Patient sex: M
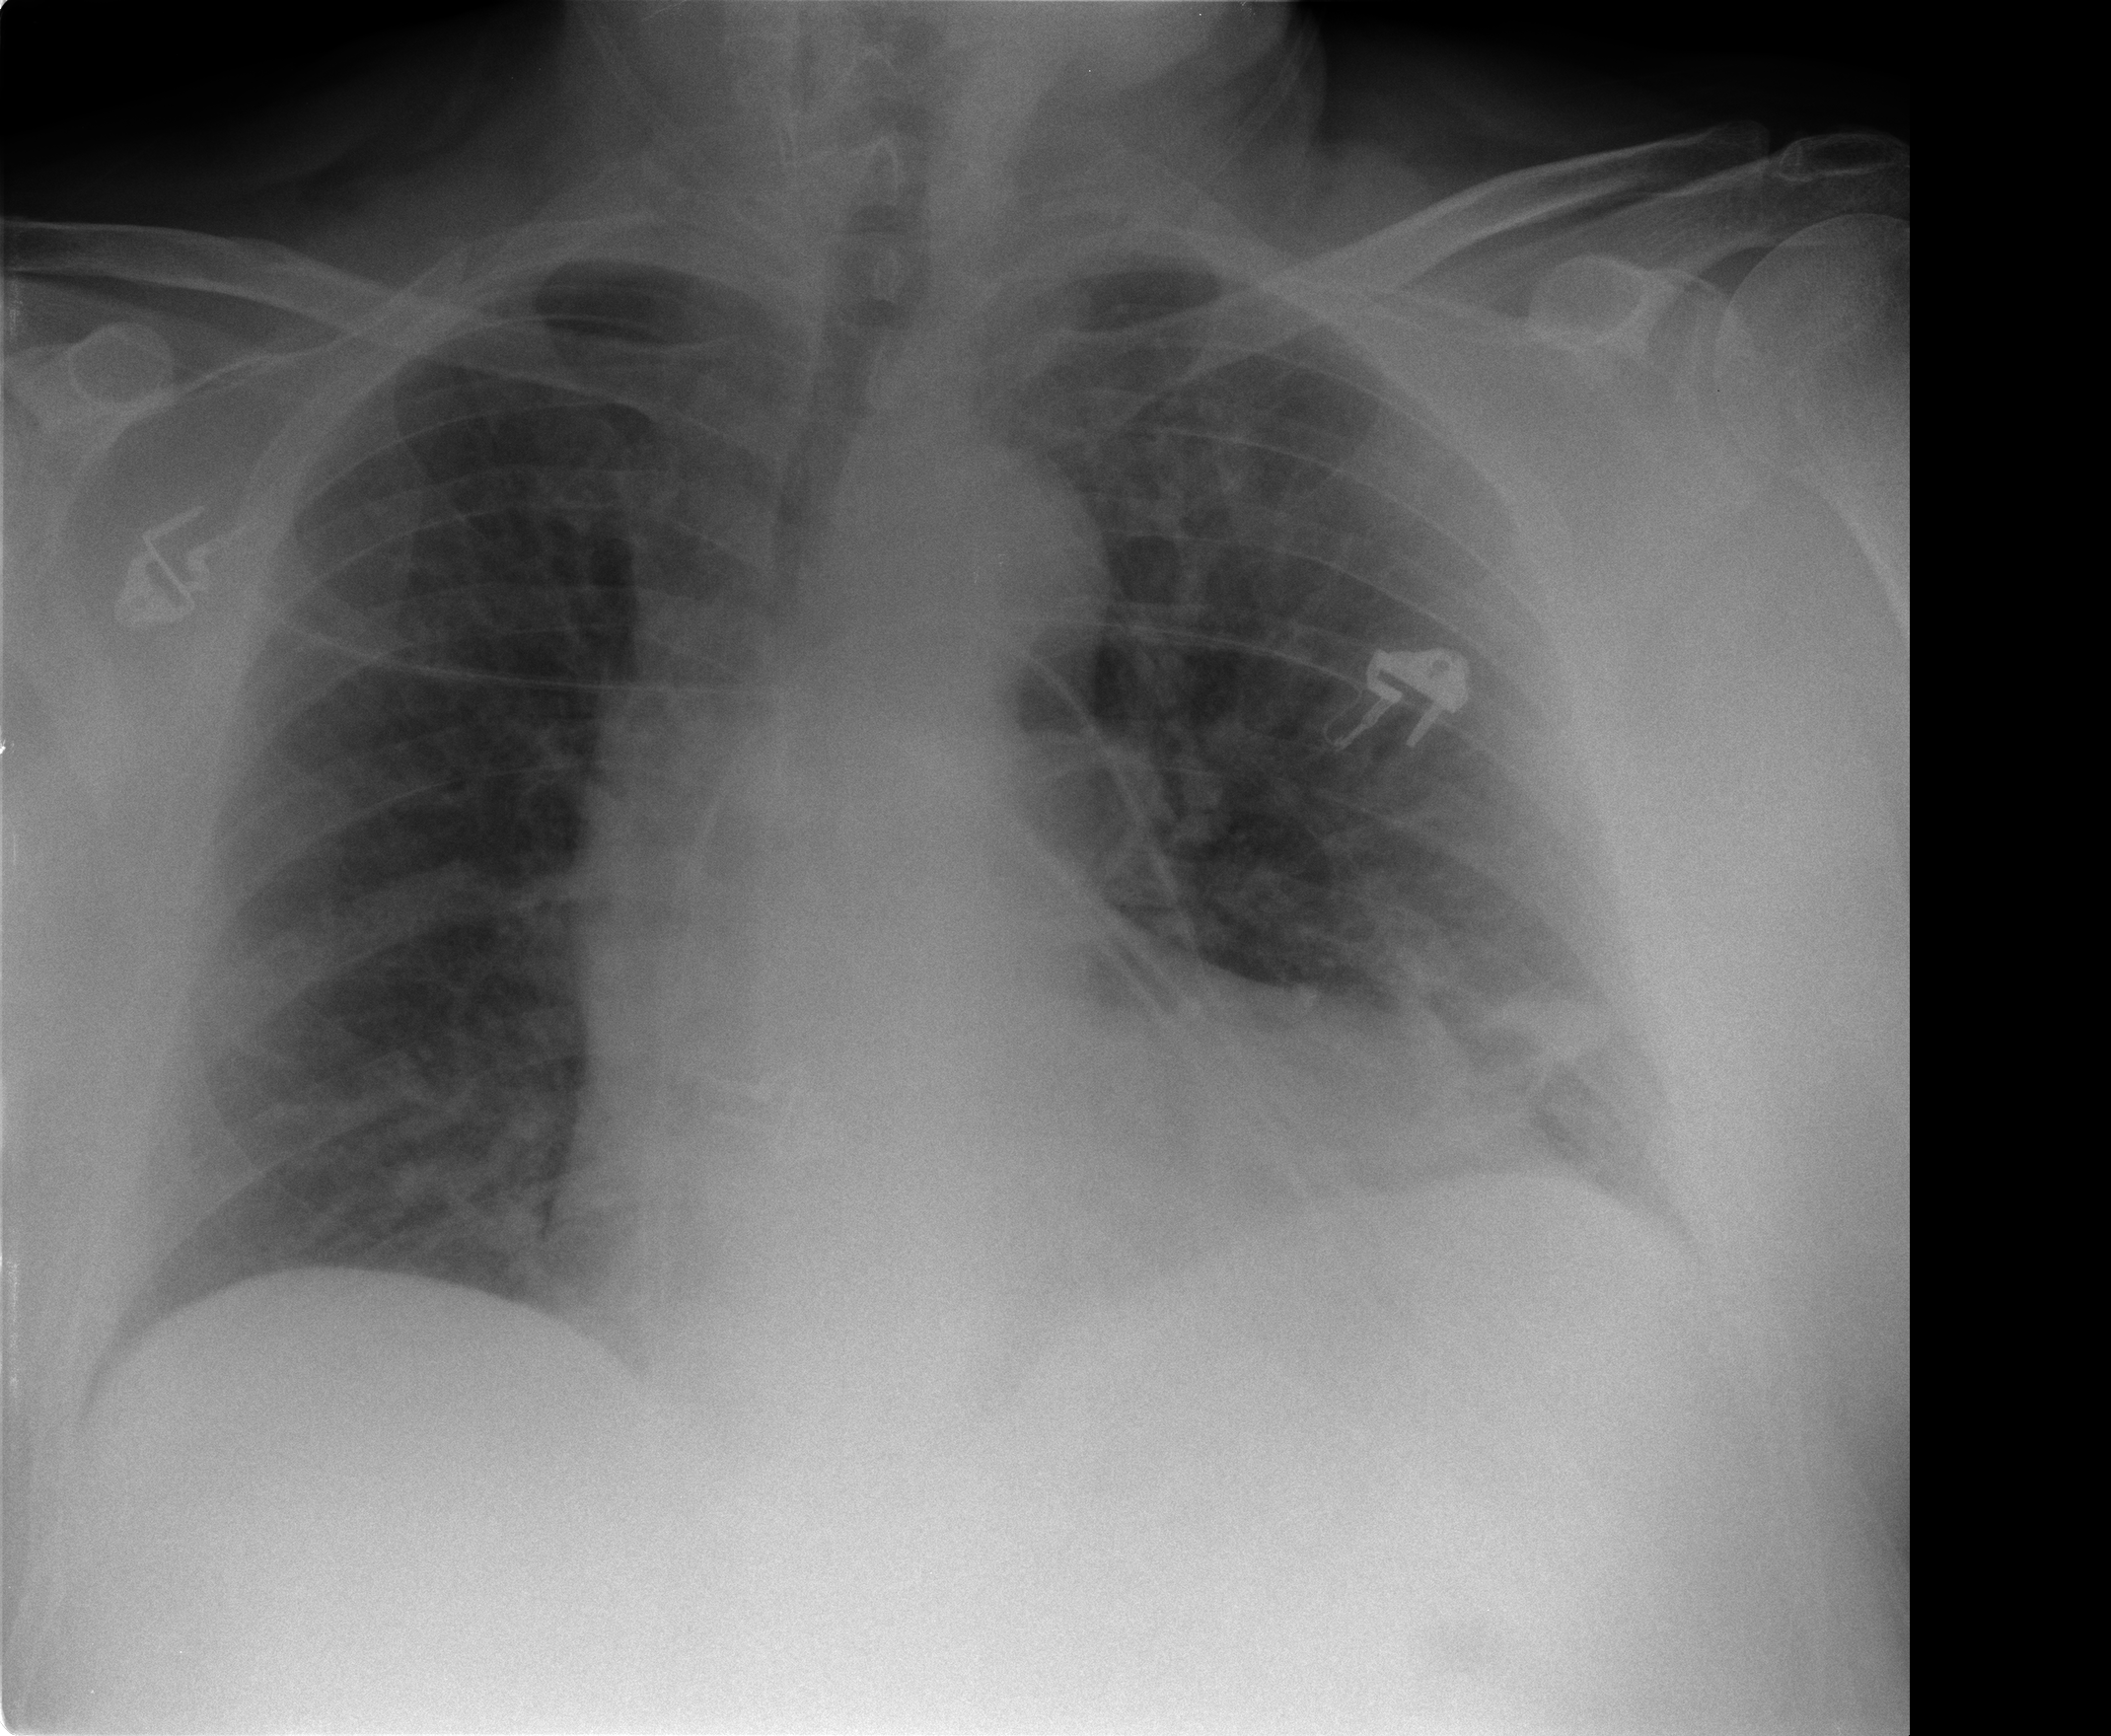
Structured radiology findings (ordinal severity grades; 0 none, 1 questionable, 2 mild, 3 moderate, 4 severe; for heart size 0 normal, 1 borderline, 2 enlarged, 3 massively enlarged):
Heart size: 0
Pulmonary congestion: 1
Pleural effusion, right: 0
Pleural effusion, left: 1
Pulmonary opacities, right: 1
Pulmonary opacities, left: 2
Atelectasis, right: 1
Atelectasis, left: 2